Field crop: maize
Growth stage: 2
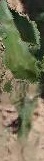
Species: maize